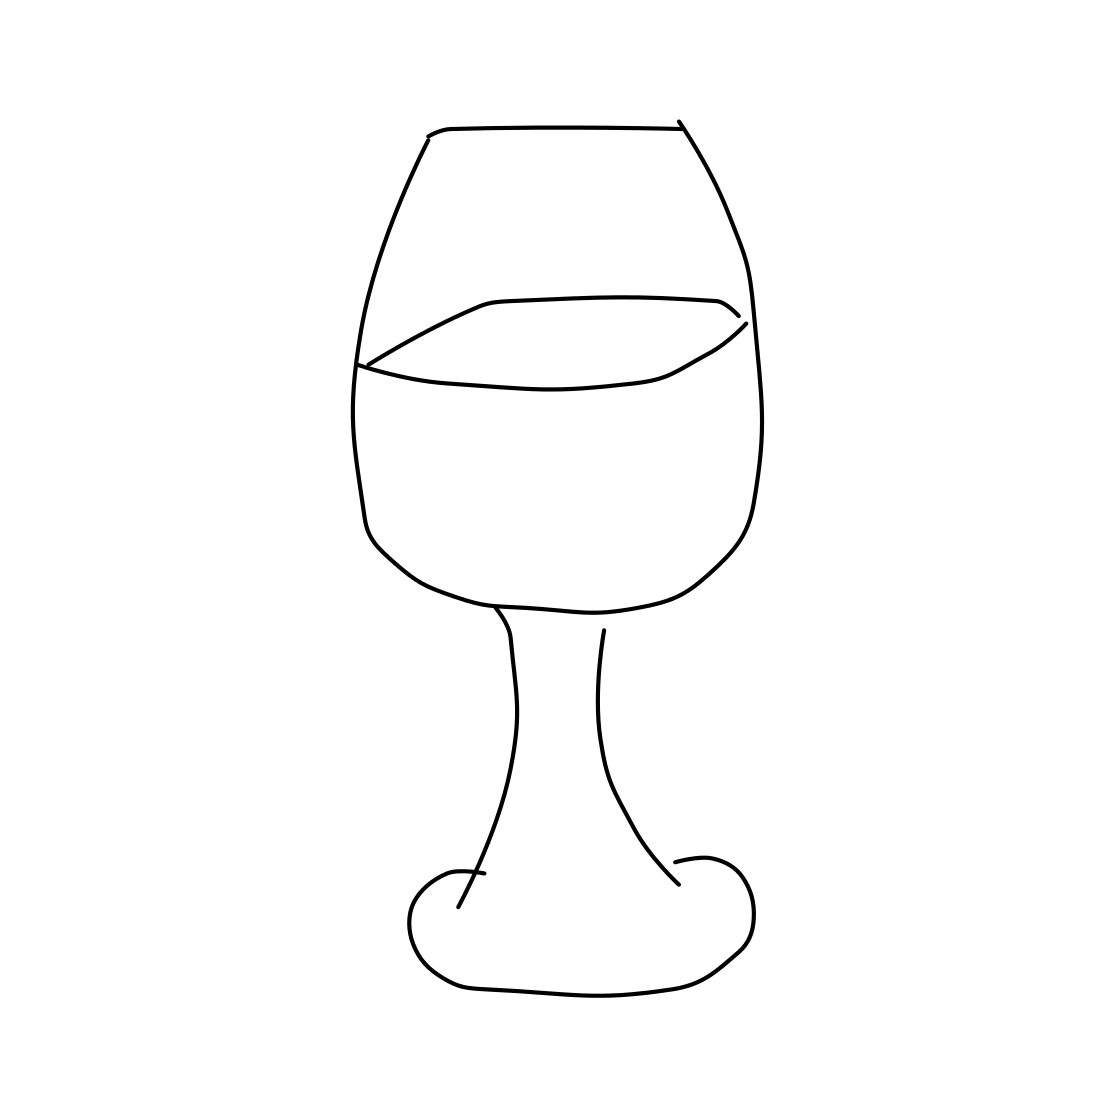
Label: wineglass